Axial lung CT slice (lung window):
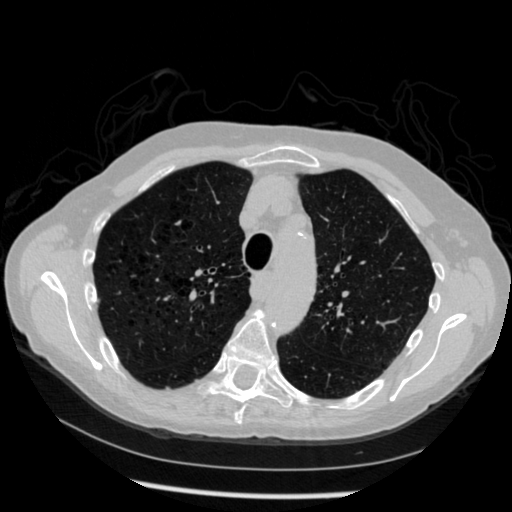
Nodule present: no